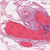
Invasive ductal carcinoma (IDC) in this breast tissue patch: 0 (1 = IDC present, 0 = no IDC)